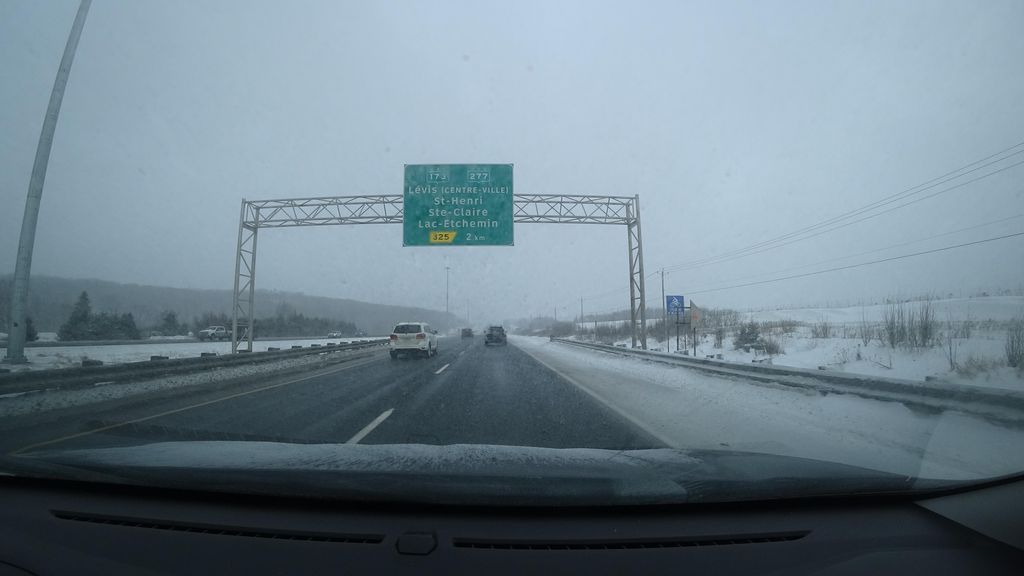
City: quebec_city